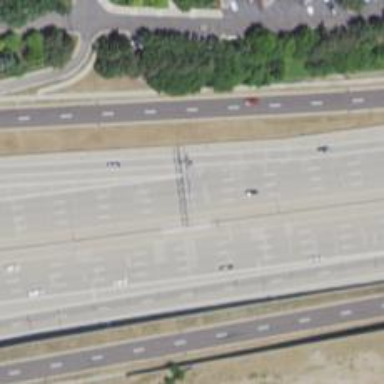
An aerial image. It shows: Motorway junction.